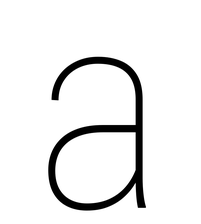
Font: Roboto_Condensed_Thin